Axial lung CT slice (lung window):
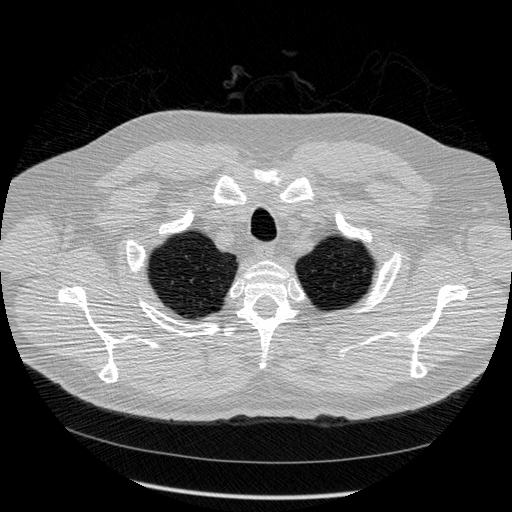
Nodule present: yes
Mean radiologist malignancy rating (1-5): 2